Interaction volume radius: 5 \u00c5
Interaction volume height: 10 \u00c5
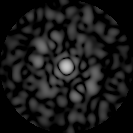
Disorder parameter: 0.7982